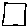
Label: square